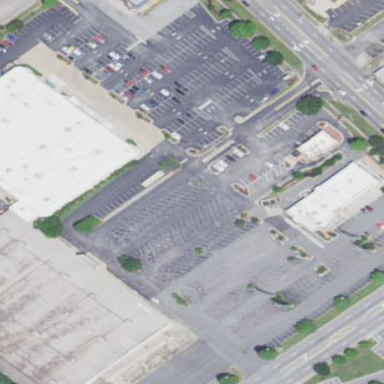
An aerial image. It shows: Retail area.